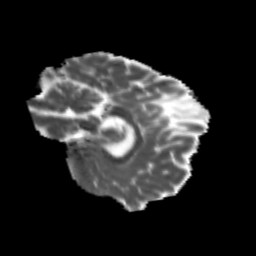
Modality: MD
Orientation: sagittal
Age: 22
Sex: male
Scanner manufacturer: siemens
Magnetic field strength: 3 T
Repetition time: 3.5 s
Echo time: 0.113 s